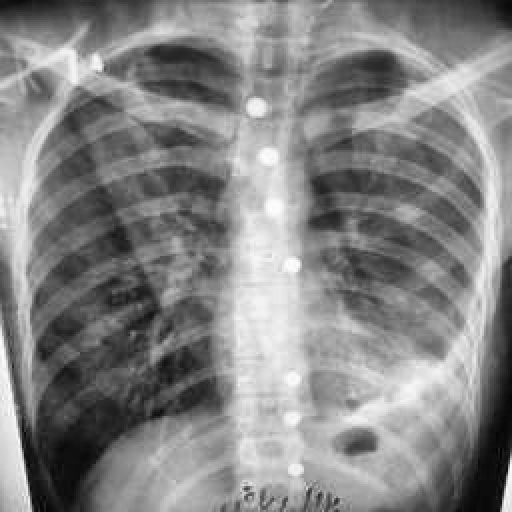
Finding: TUBERCULOSIS